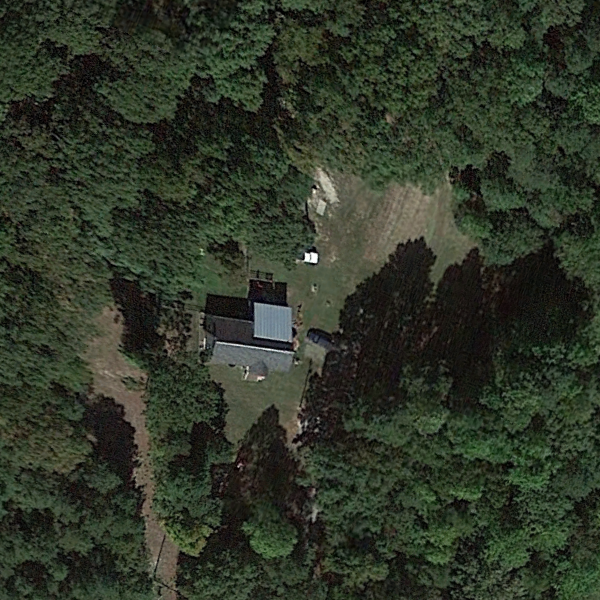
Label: SparseResidential